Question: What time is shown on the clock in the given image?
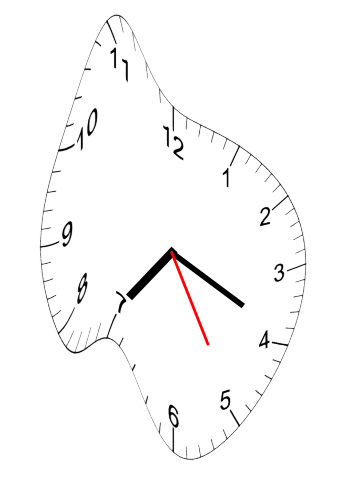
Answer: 07:19:25